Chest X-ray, AP view. Patient: 33 years old, sex M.
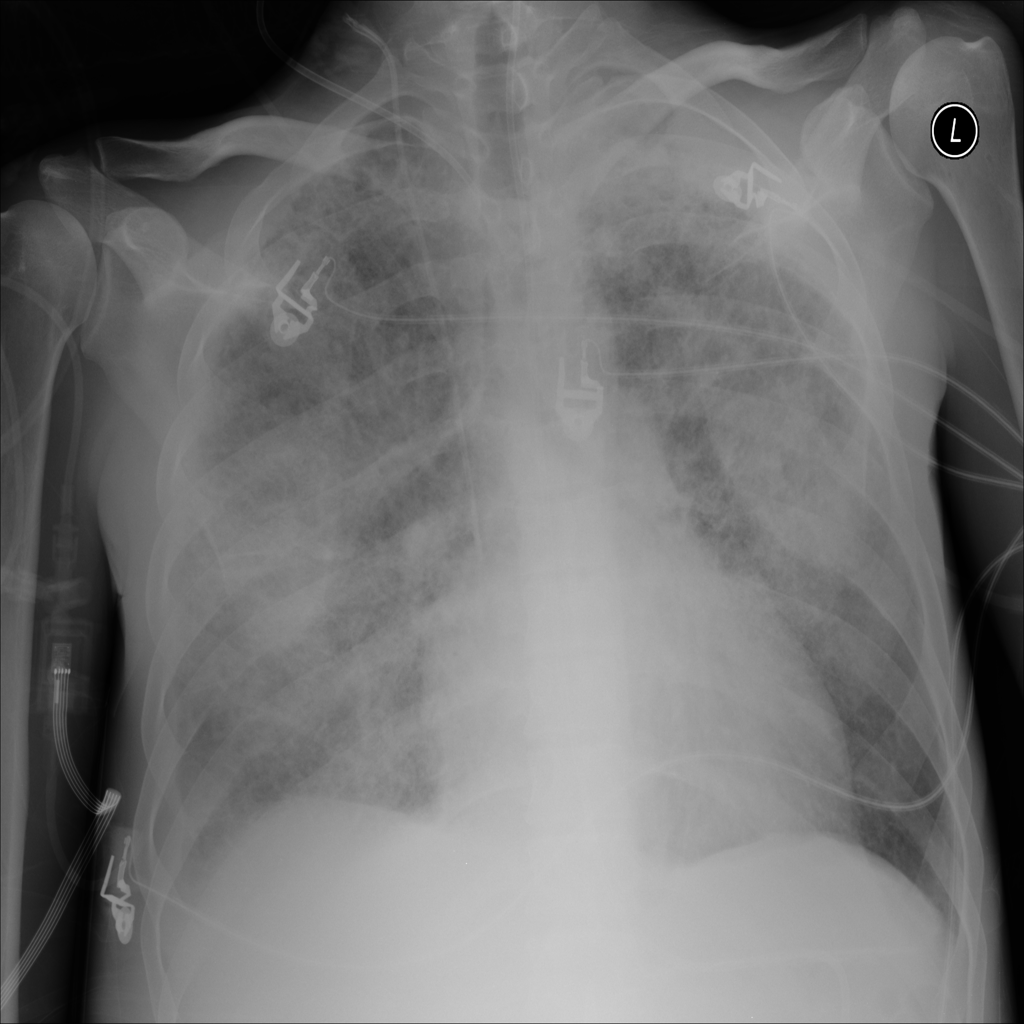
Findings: No Finding